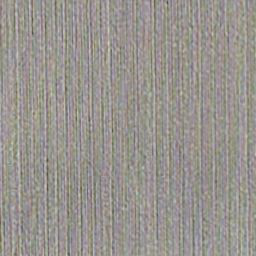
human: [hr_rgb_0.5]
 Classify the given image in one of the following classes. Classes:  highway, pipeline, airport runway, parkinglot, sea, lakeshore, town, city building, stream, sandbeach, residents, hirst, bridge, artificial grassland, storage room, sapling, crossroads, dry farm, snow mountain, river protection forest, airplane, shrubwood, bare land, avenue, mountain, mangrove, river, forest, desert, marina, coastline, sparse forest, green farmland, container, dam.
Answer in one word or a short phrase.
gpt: dry farm